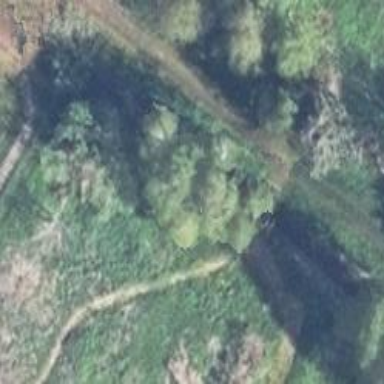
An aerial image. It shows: Path leading to bridge.